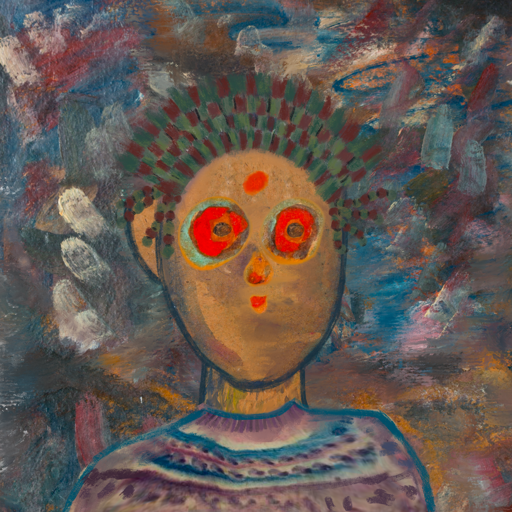
Background: Boggyland, Head And Neck Front: In_The_Sun, Face Front: Sisters, Bust: HillGirl, Hair Front: Blank, Head Accessory: After_Raid_Crown, Second Necklace: Blank, Necklace: Blank, Baby: Blank